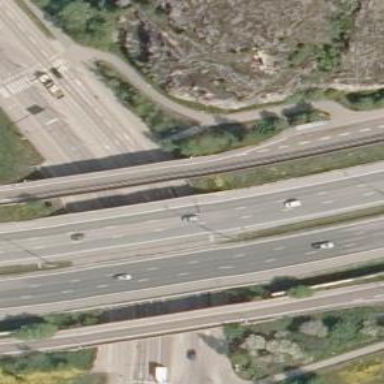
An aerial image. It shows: Man-made bridge pillar.